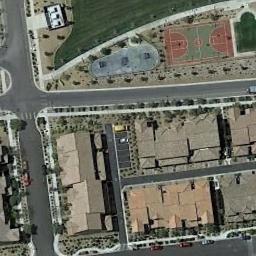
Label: basketball_court